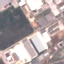
Label: Industrial